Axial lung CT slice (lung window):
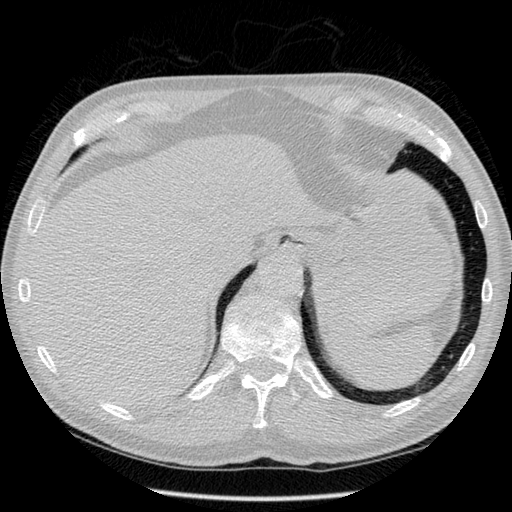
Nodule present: no